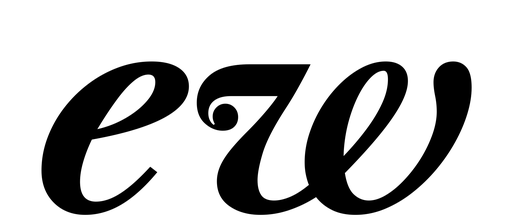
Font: LibreCaslonText-Italic_Bold_Italic